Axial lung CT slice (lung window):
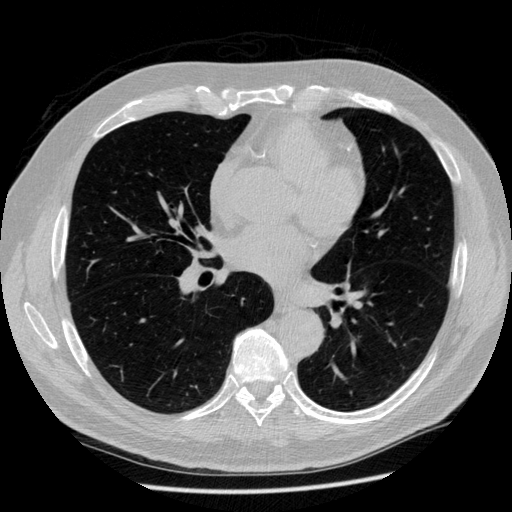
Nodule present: no